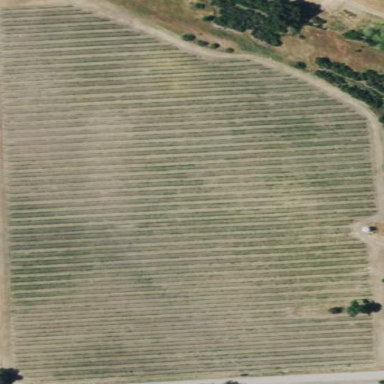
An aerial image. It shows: Vineyard with grape crops.